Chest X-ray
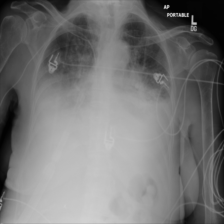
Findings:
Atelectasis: negative
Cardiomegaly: negative
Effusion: negative
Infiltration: negative
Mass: negative
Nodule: negative
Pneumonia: negative
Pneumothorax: negative
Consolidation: negative
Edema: negative
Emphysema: negative
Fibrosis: negative
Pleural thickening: negative
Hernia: negative